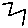
Label: zigzag